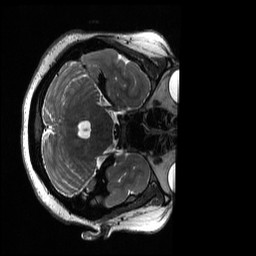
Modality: T2w
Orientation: axial
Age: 19
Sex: female